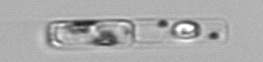
Label: Guinardia_delicatula_TAG_internal_parasite